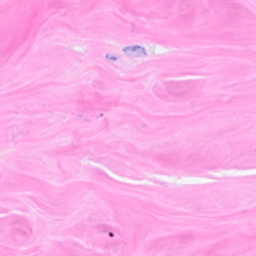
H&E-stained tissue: Breast